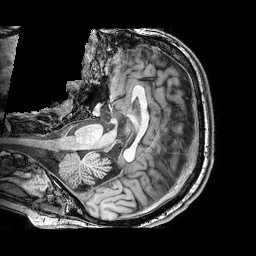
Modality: T1w
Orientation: axial
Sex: male
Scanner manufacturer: philips
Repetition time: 0.008128 s
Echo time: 0.00373 s